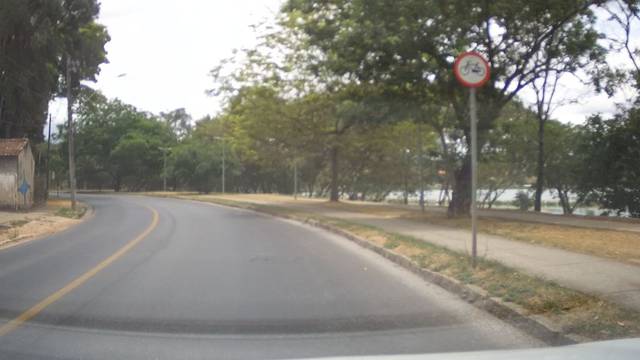
Region: Brazil
Coordinates: -19.846, -43.995